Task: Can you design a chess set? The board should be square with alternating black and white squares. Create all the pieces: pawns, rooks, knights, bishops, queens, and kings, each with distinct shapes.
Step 5531:
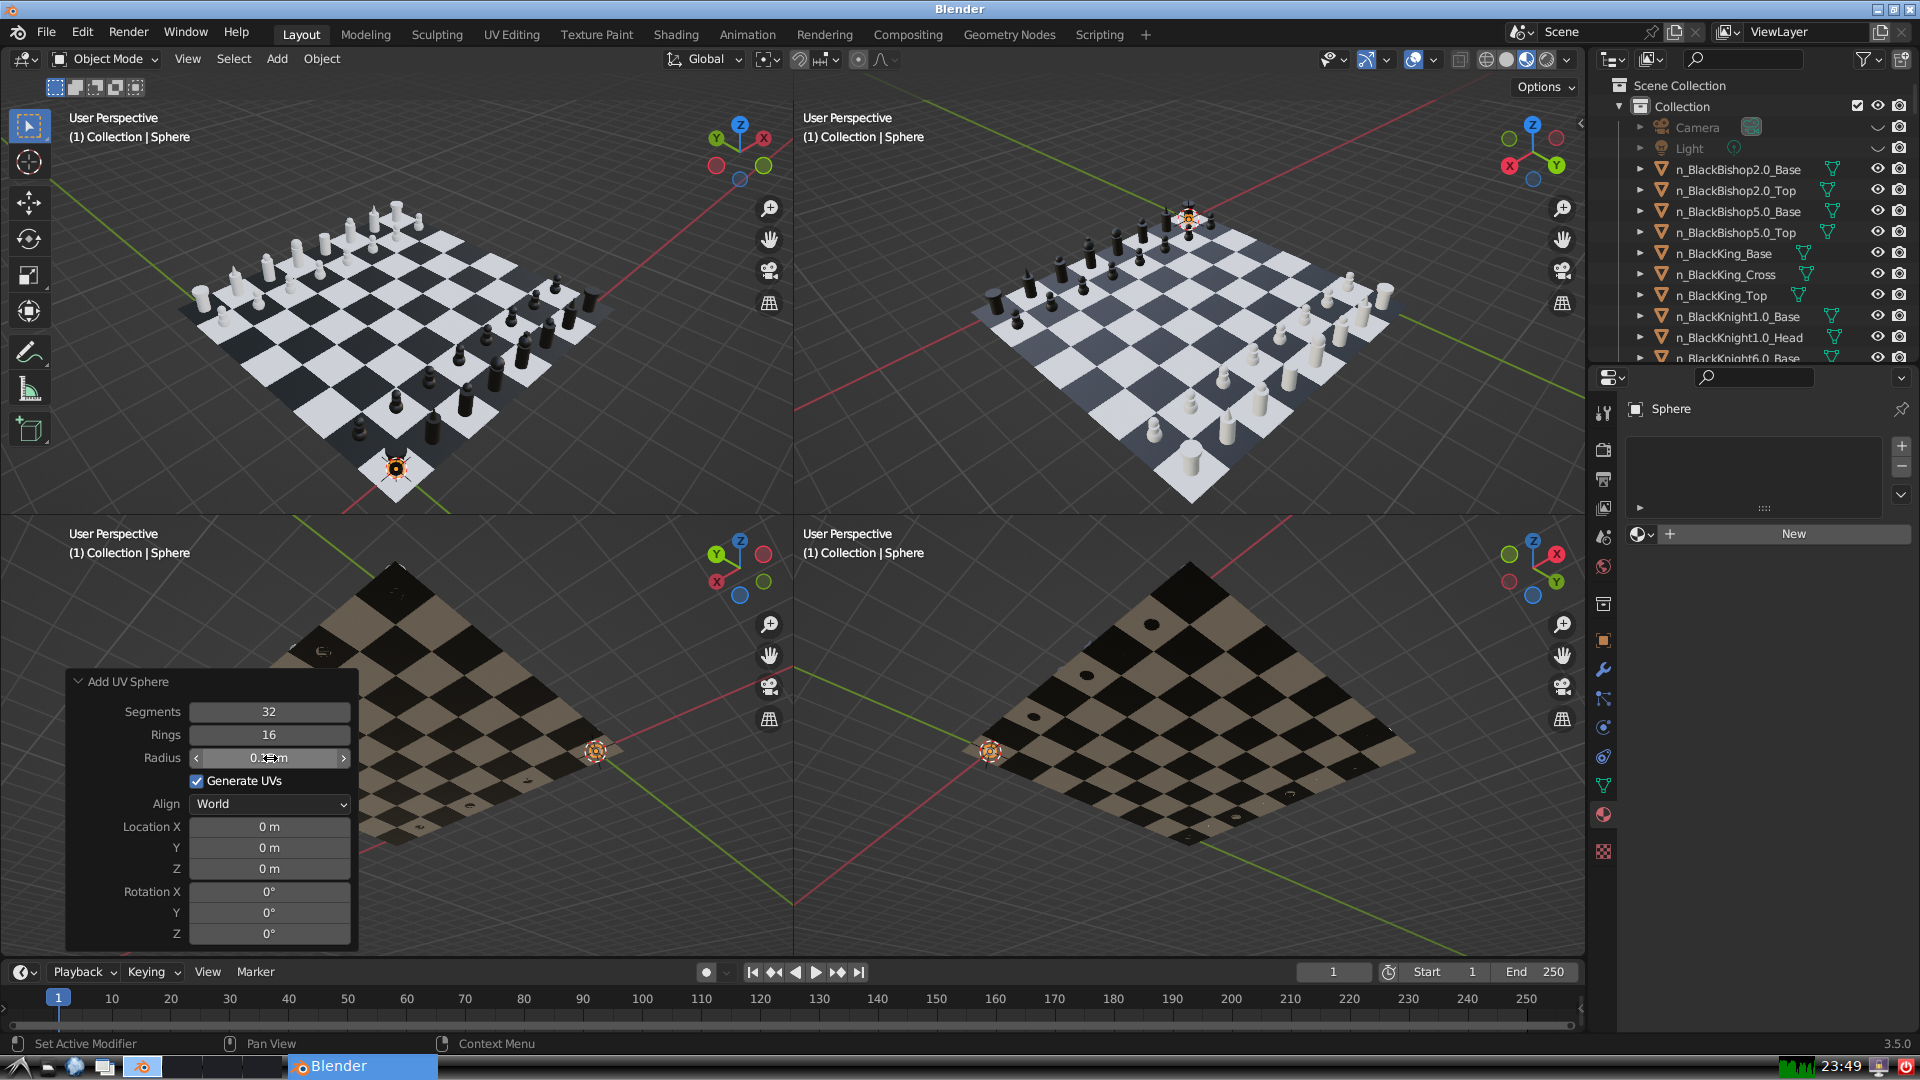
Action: click: no